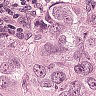
Metastatic tissue present: yes